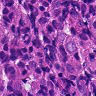
Metastatic tissue present: yes